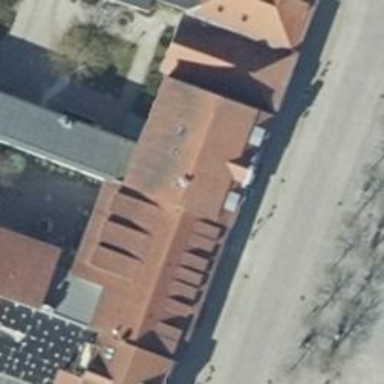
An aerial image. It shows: Town hall building.